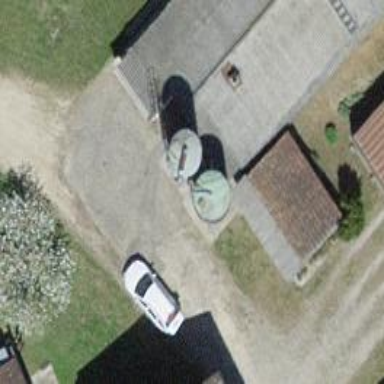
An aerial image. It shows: Silo.